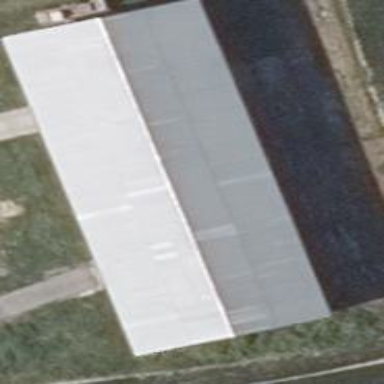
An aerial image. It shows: Gabled grey farm auxiliary building with roof oriented along its structure.